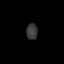
Tissue: prostate
Cell type: T cells
Senescence score: 0.1952
Nuclear area (px): 176
Mean DAPI intensity: 57.011